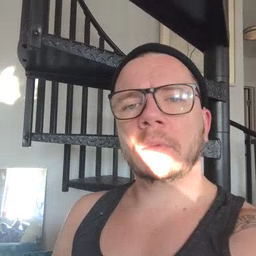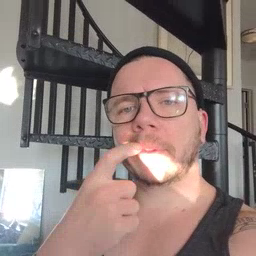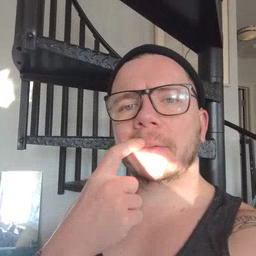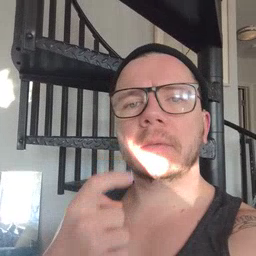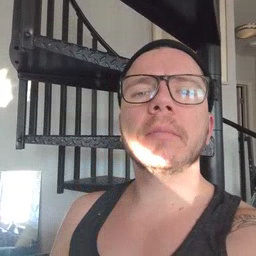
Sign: glasswindow